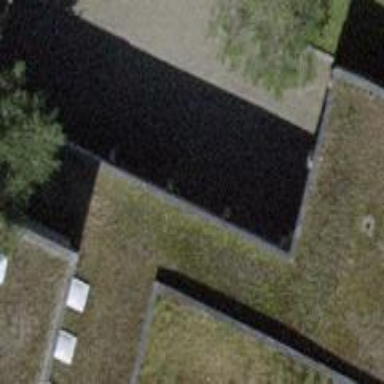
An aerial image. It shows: View of roof of building.